Question: i want to do like the following format:

So this is what i did :
'''
<style>
.toptitle{
font-size:14px;
}
.toprating{
background:yellow;
float:left;
font-size:12px;
}
.topcontainer{
border-bottom:1px #CCCCCC solid;
}
</style>
<div class="topcontainer">
<div class="toprating">256</div>
<div class="toptitle">Lorem Ipsum...</div>
</div>
<br>
<div class="topcontainer">
<div class="toprating">256</div>
<div class="toptitle">Lorem Ipsum...</div>
</div>
'''
Now, in firefox,chrome,safari, this works perfectly, but in IE the title goes about 30 px down.
Is there a mistake in the code, or is there any better code to do this?
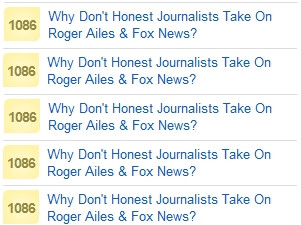
Answer: In IE you'll need to float the title as well like this:
'''
.toptitle{
font-size:14px;
float: left;
}
'''
Alternatively, if the rating is a constant width, just give it space like this:
'''
.toptitle{
font-size:14px;
margin-left: 40px;
}
.toprating{
background:yellow;
float:left;
font-size:12px;
width: 40px;
}
'''